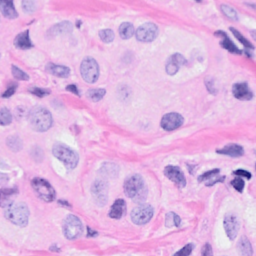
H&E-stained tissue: Breast